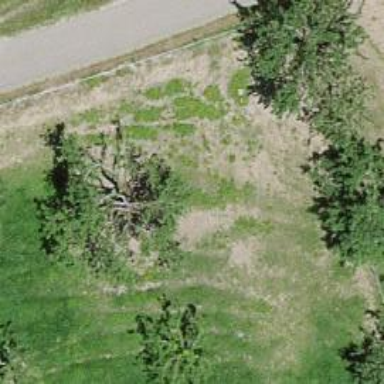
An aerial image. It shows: Deciduous broadleaved tree.